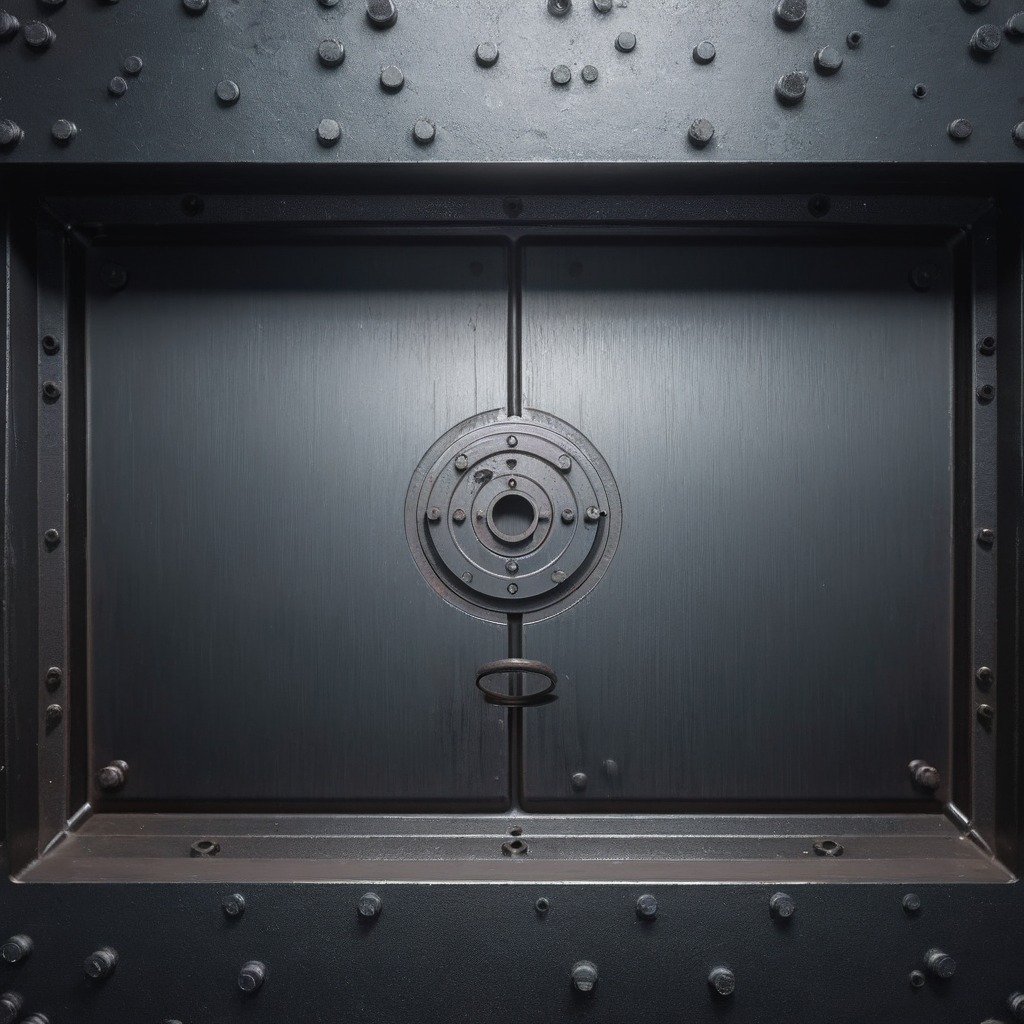
A rubber O-ring is lying on a cold steel table in a mining workshop.